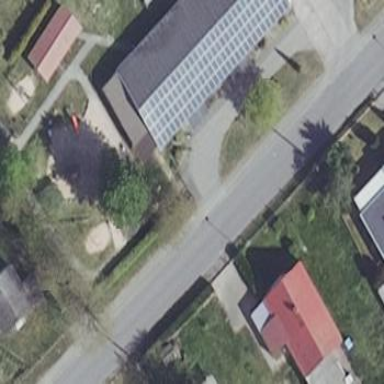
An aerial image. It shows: Kindergarten.